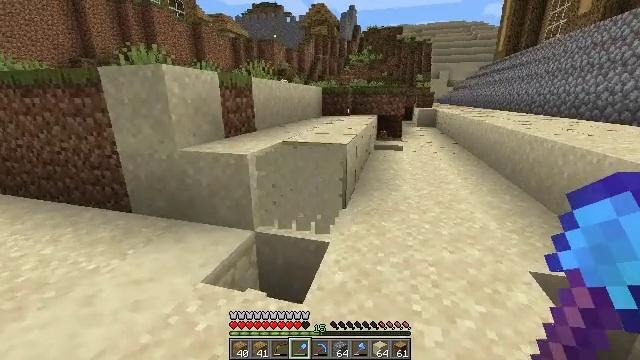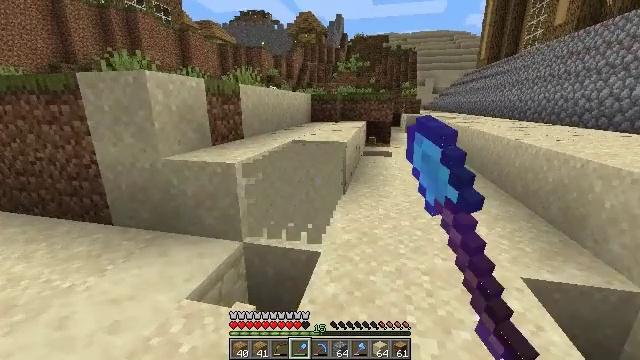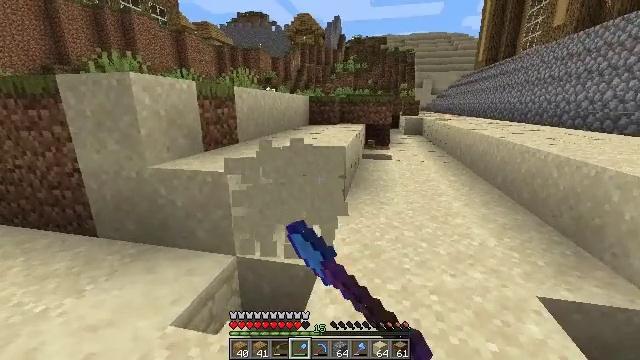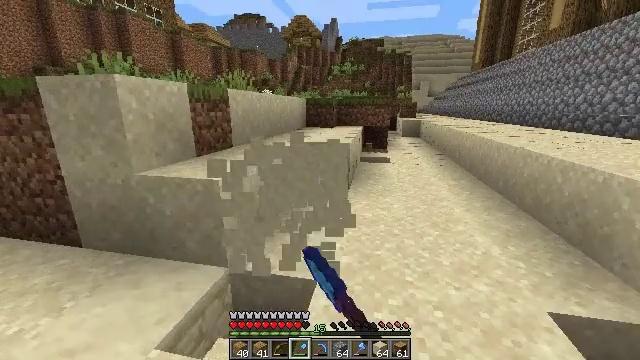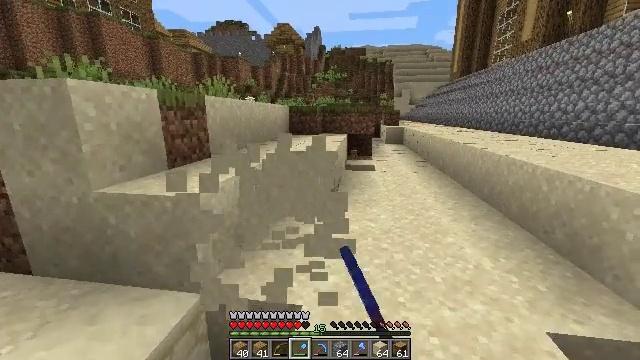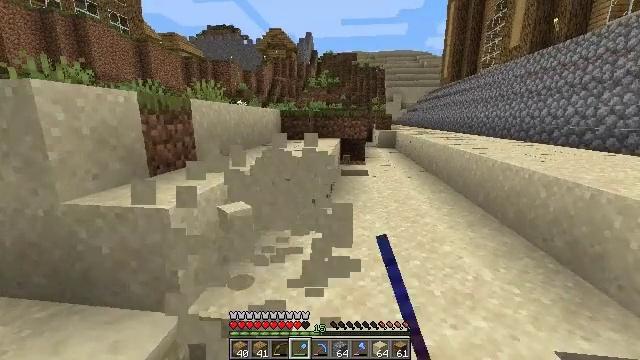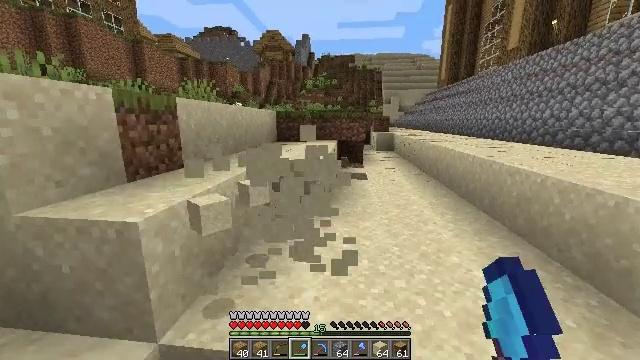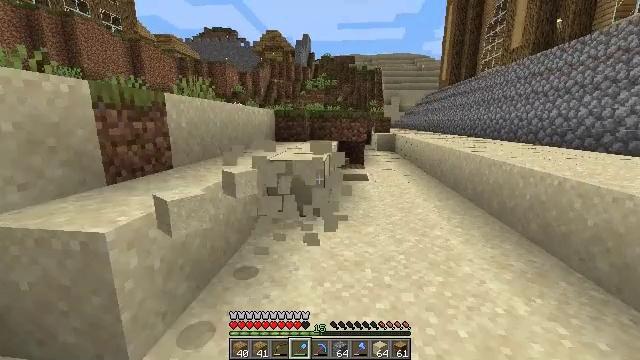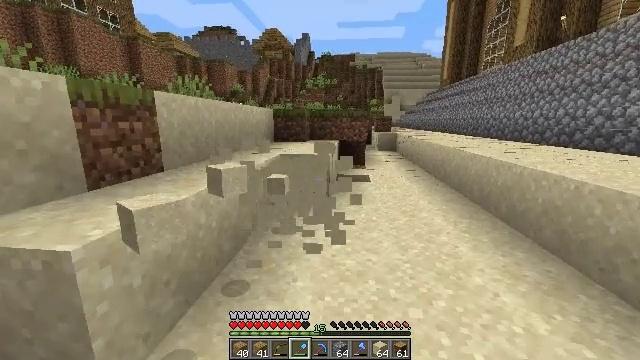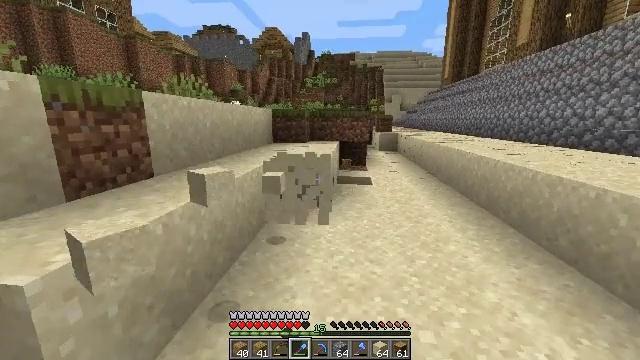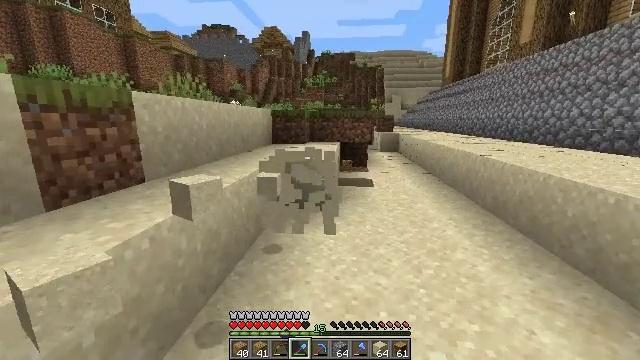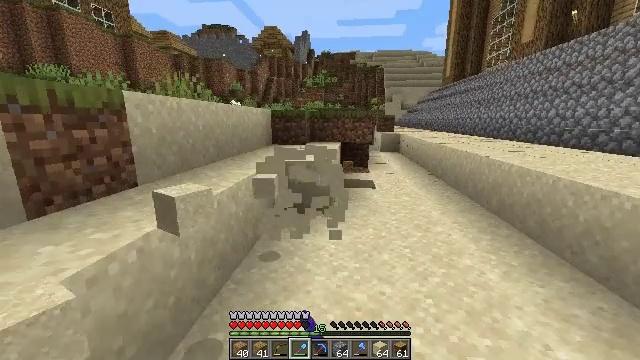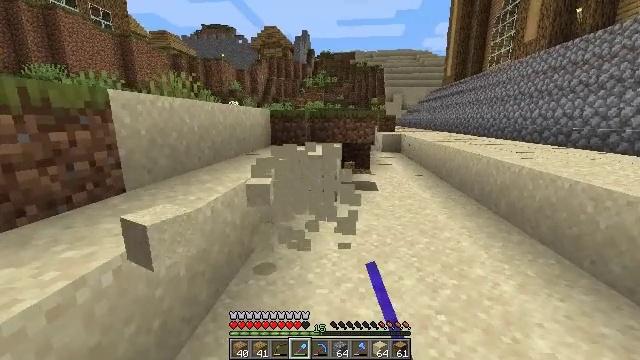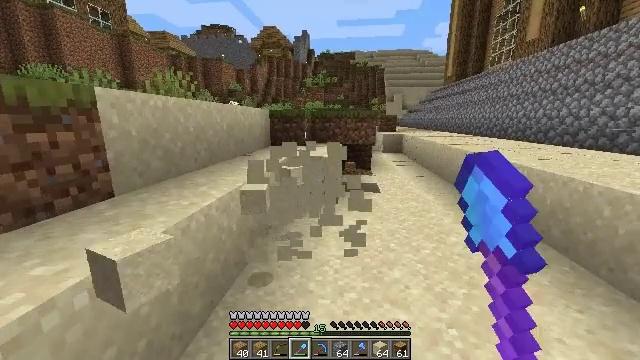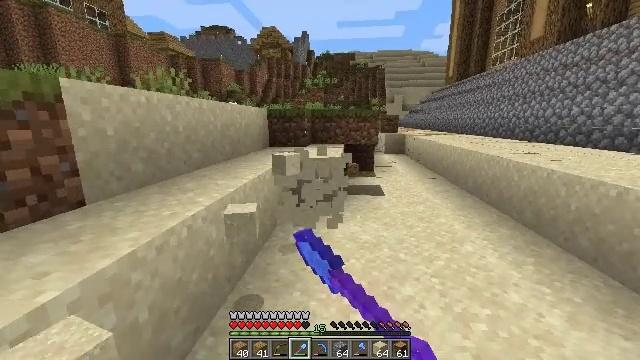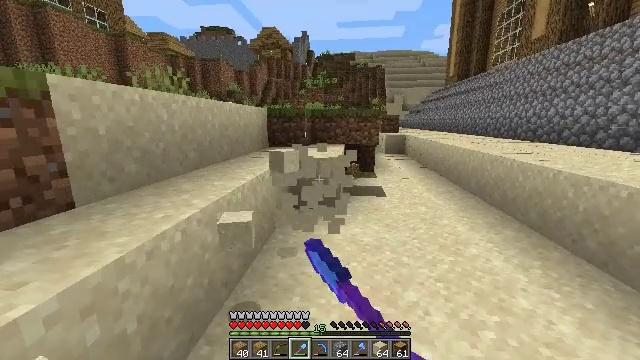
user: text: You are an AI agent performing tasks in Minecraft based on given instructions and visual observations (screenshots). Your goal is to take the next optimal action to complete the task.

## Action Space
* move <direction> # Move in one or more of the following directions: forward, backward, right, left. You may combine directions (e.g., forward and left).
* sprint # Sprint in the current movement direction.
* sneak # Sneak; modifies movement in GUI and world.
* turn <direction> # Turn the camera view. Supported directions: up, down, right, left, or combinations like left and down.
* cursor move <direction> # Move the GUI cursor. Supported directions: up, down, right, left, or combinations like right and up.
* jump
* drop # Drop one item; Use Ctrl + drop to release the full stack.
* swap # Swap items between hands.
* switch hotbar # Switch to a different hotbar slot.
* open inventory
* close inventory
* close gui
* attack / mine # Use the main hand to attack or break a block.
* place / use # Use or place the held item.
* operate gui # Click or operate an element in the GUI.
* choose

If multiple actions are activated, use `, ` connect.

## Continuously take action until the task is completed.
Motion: motion action
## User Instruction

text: Mine sand by the water.
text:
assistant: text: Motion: move forward, turn right and up, attack / mine
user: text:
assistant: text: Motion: move forward, attack / mine
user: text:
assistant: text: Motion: move forward, attack / mine
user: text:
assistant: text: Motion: move forward, turn right and up, attack / mine
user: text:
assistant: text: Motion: move forward, turn right, attack / mine
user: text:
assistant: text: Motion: move forward, attack / mine
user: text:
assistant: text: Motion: move forward, attack / mine
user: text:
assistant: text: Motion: move forward, attack / mine
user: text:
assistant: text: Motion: move forward, attack / mine
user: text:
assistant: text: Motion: move forward, attack / mine
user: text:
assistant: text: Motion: move forward, attack / mine
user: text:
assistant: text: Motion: move forward, attack / mine
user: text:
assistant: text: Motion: move forward, attack / mine
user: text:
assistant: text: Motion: move forward, attack / mine
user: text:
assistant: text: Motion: move forward, attack / mine
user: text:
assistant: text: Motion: move forward, attack / mine
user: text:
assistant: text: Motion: move forward, attack / mine
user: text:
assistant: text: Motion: move forward, attack / mine
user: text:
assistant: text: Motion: move forward, attack / mine
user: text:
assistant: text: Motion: move forward, attack / mine
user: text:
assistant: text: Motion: move forward, attack / mine
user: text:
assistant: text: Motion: move forward
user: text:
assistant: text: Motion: move forward
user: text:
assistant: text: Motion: move forward
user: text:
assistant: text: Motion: move forward
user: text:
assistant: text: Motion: move forward
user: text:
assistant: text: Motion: move forward, turn right and down, attack / mine
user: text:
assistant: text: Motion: no_op
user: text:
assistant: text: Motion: no_op
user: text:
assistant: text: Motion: no_op